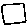
Label: square